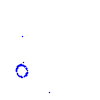
Particle: proton